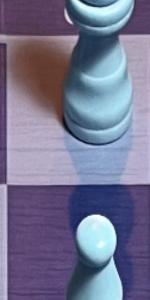
Label: Empty